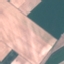
Label: AnnualCrop